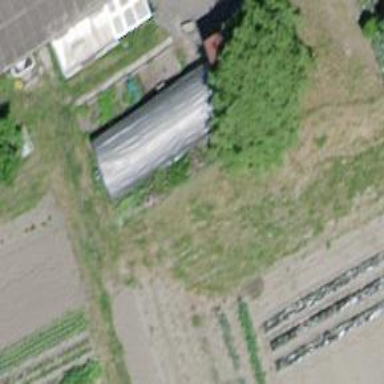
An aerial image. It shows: Greenhouse.